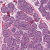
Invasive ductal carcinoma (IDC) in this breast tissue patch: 0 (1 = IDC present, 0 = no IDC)